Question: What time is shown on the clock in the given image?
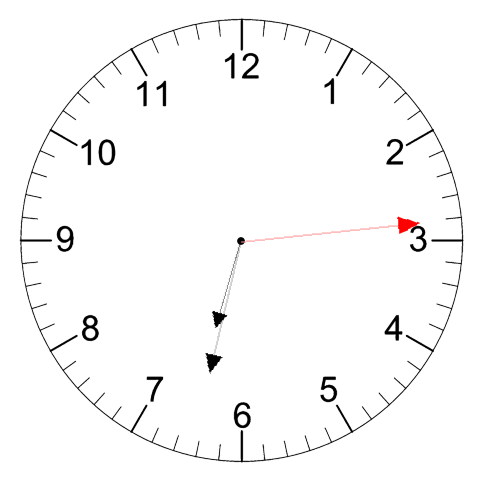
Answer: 06:32:14